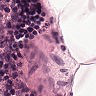
Metastatic tissue present: no